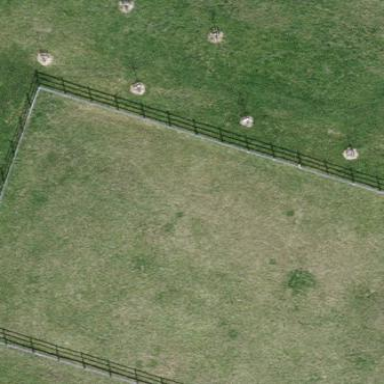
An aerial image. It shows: Meadow bordered by fence.